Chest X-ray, AP view. Patient: 45 years old, sex M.
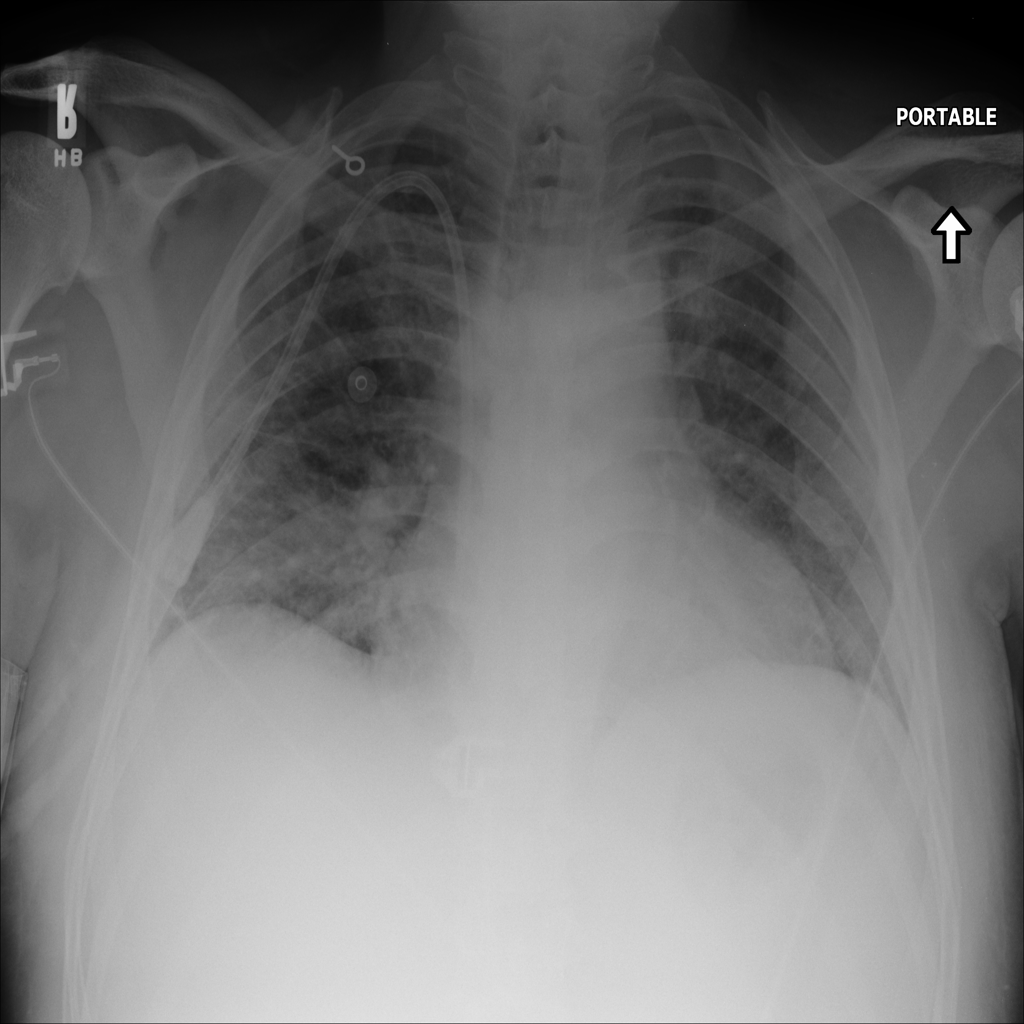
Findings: No Finding